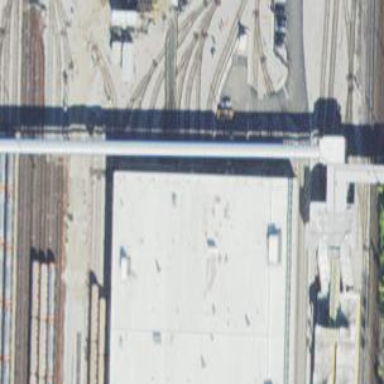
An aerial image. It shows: Building passage tunnel under electrified rail in service yard.